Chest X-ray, AP view. Patient: 60 years old, sex M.
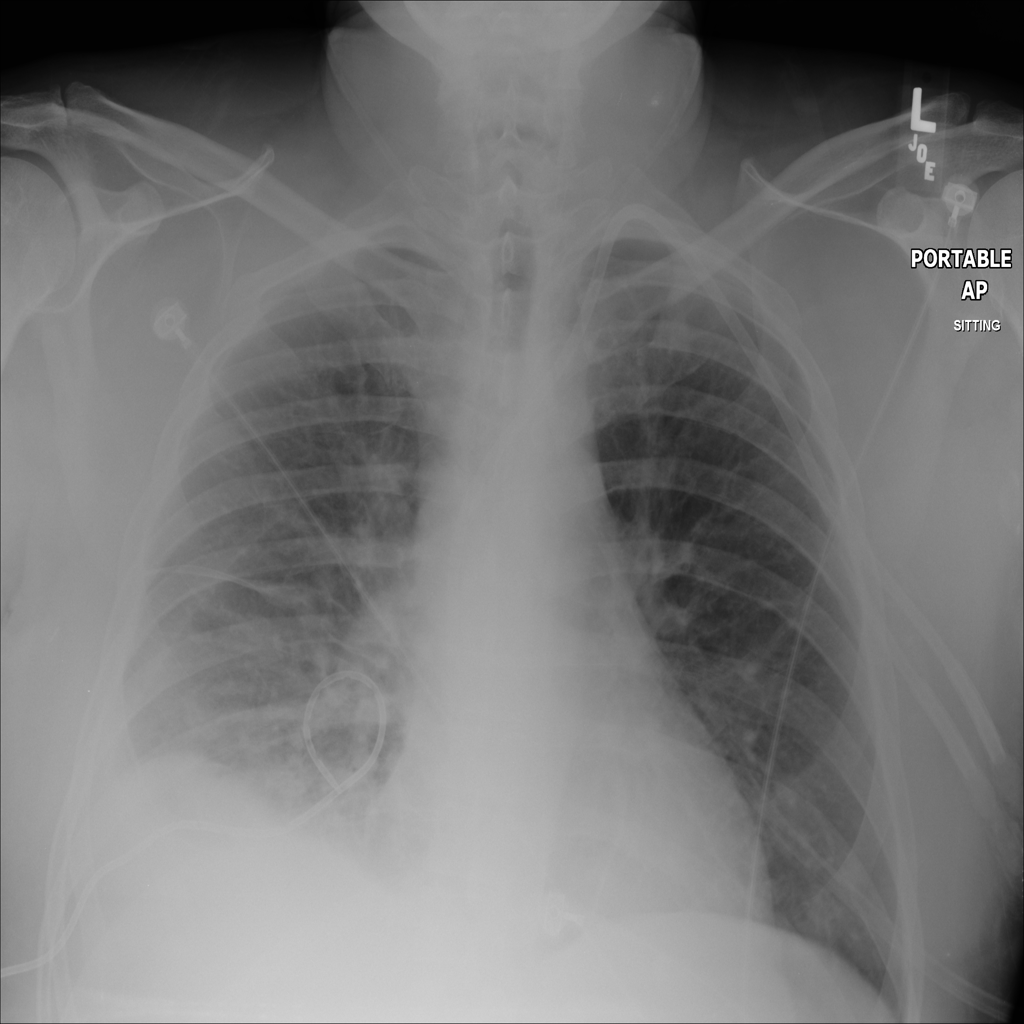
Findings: Atelectasis